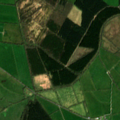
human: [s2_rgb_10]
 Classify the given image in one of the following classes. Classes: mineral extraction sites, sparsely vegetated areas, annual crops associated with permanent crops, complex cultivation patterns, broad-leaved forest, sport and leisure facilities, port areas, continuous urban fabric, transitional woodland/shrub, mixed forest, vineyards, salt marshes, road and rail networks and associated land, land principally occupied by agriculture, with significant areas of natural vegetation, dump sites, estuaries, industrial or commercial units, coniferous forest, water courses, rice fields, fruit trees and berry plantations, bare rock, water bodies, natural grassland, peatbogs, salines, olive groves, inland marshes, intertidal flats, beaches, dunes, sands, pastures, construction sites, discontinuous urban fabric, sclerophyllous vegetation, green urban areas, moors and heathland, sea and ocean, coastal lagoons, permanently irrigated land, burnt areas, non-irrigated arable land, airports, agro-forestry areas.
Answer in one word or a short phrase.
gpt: pastures, coniferous forest